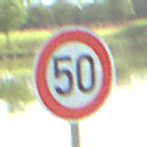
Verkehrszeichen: Geschwindigkeit50
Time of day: MorningAfternoon
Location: Outdoor (Nature)
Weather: PartlyCloudy
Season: NotSpecified
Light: Natural